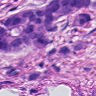
Metastatic tissue present: yes